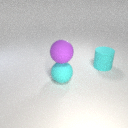
large cyan rubber sphere below large purple rubber sphere